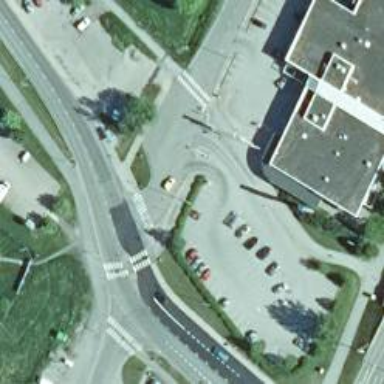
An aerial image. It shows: Tertiary road leading to roundabout.